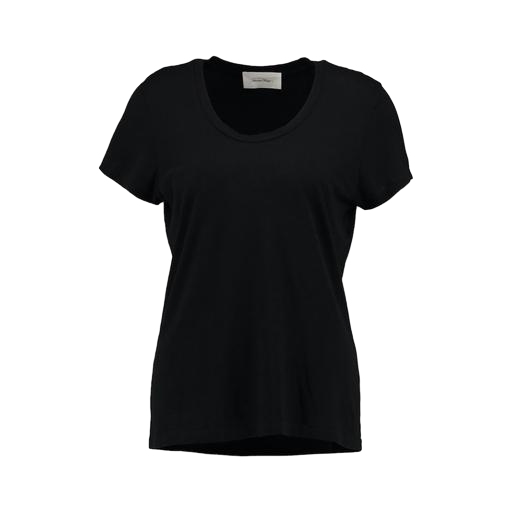
black scoop-neck tee, black scoop neck t-shirt, black t-shirt basique jersey, white background